Question: # multi-tenant ROR app
--
I'm trying to figure out how to call different databases from 'database.yml':
'''
#config/database.yml
#Defaults
default: &default
adapter: mysql2
pool: 5
timeout: 5000
dev: &dev
<<: *default
username: *****
password: *****
host: ******
##########################
#Admin
development_admin:
<<: *dev
database: *******
##########################
'''
I'd like to make the 'database' key a variable, so it can be set like this:
'''
class Admin < ActiveRecord::Base
self.abstract_class = true
establish_connection("#{Rails.env}_admin", database: "our_db")
end
'''
The problem is an error occurs as follows:

---
I'm sure there's a way to fix it - I'm interested to hear if anyone has any method to fix the issue?
Thanks!
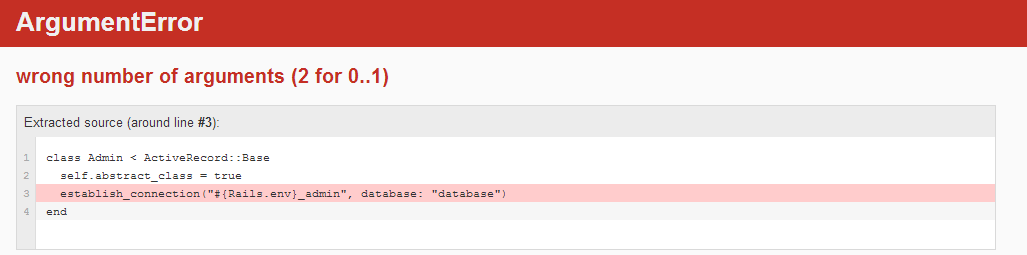
Answer: If correctly understood the question:
'''
con = Rails.configuration.database_configuration["#{Rails.env}_admin"]
establish_connection(con.merge('database' => 'our_db'))
'''
Or, if simple use configuration:
'''
establish_connection("#{Rails.env}_admin")
'''